Question: i try to make checkboxes. When i click checkbox it makes isPremium = 1 if i click a checked checkbox it makes isPremium = 0
'''
<meta http-equiv="Content-Type" content="text/html; charset=utf-8" />
<?php
require 'connectDB.php';
$mysql = new mysql();
$mysql->connect();
$dbResult = mysql_query("select * from profiles");
echo "<form action='#' method='post'>";
$dbResult = mysql_query("select * from profiles");
while ($info = mysql_fetch_array($dbResult)) {
if ($info['isPremium'] == 0)
echo "<input type=checkbox name='check2[]' id='check2' value=" . $info['id'] . ">";
else
echo "<input type=checkbox name='check1[]' id='check1' value=" . $info['id'] . " checked>";
echo $info['profileName'] . "<br />";
}
echo "<p><input type='submit' name='btnPremium' /></p>";
echo "</form>";
if (isset($_POST['btnPremium'])) {
if (isset($_POST['check2'])) {
$arrPremium = $_POST['check2'];
foreach ($arrPremium as $result) {
mysql_query("UPDATE profiles set isPremium=1 where id=" . $result . "");
}
}
else
{
$arrPremium = $_POST['check1'];
foreach ($arrPremium as $result2) {
mysql_query("UPDATE profiles set isPremium=0 where id=" . $result2 . "");
}
}
}
?>
'''
This is the checkbox page

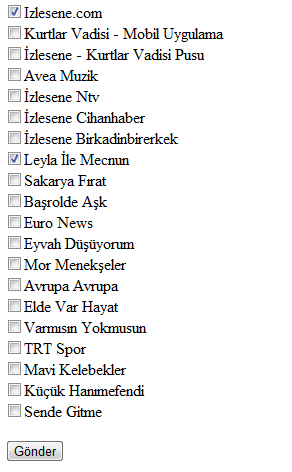
Answer: If I understand correctly what you're trying to achieve, your code is needlessly complicated. You should use 'isset' to check whether the value of a checkbox was included in the '$_POST' array. If yes, the checkbox was checked.
'''
<meta http-equiv="Content-Type" content="text/html; charset=utf-8" />
<?php
require 'connectDB.php';
$mysql = new mysql();
$mysql->connect();
echo "<form action='#' method='post'>";
$dbResult = mysql_query("SELECT * FROM profiles");
$profileid = array();
while ($info = mysql_fetch_array($dbResult)) {
echo "<input type="checkbox" name="" . $info['id'] . "" " . ($info['isPremium'] != 0 ? "checked " : "") . "/>";
echo $info['profileName'] . "<br />";
$profileid[] = $info['id'];
}
echo "<p><input type='submit' name='btnPremium' /></p>";
echo "</form>";
if (isset($_POST['btnPremium'])) {
foreach ($profileid as $id) {
if (isset($_POST[$id])) {
mysql_query("UPDATE profiles SET isPremium=1 WHERE id=" . $id);
} else {
mysql_query("UPDATE profiles SET isPremium=0 WHERE id=" . $id);
}
}
}
?>
'''